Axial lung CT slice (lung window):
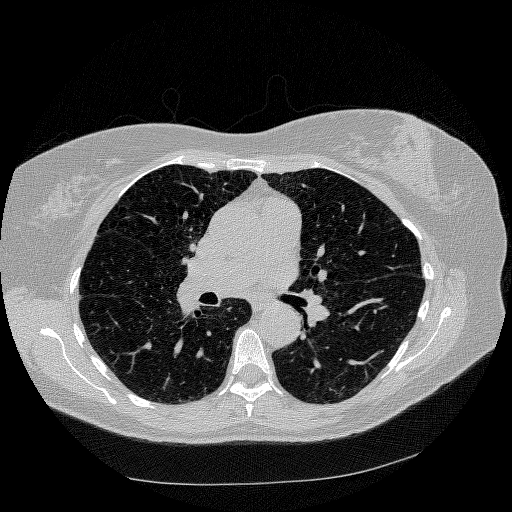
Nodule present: no